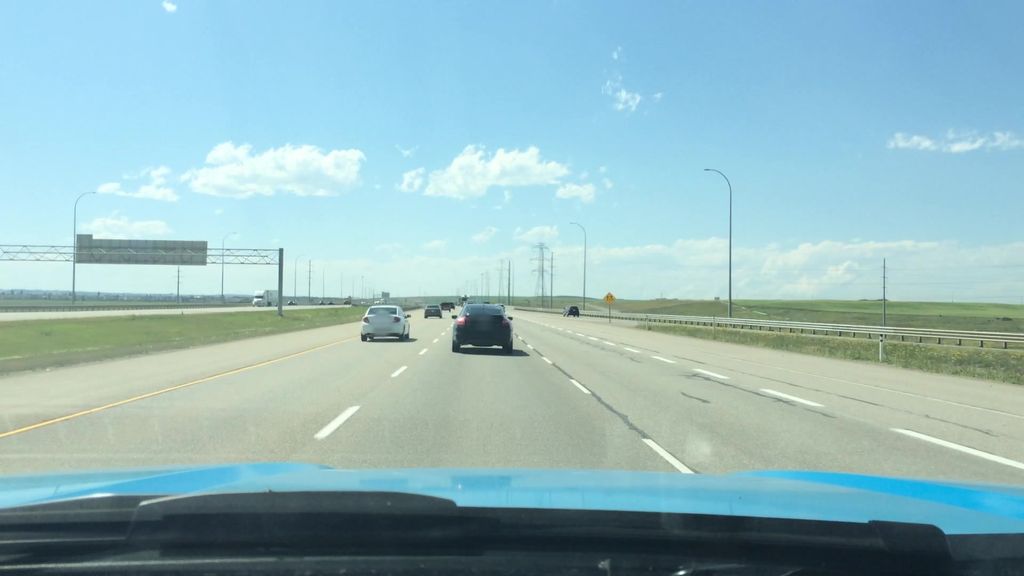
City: calgary